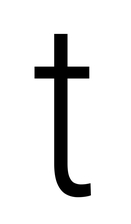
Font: Roboto_Condensed_Light